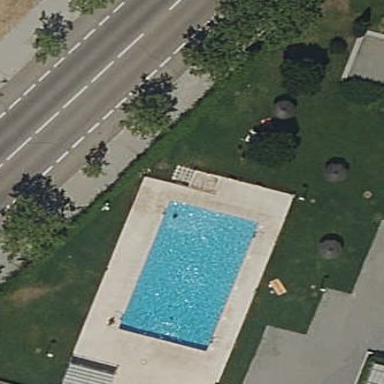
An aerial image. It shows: Outdoor swimming pool in leisure land.